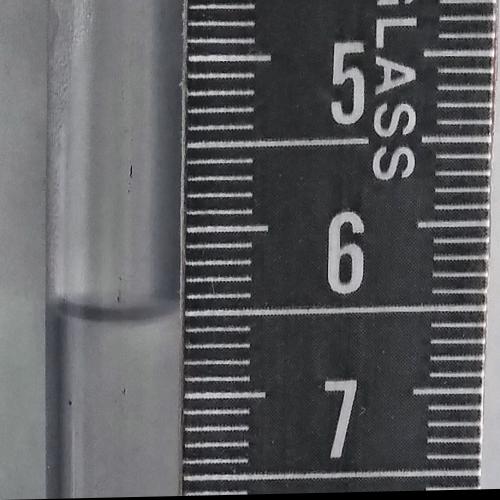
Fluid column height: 6.5 cm